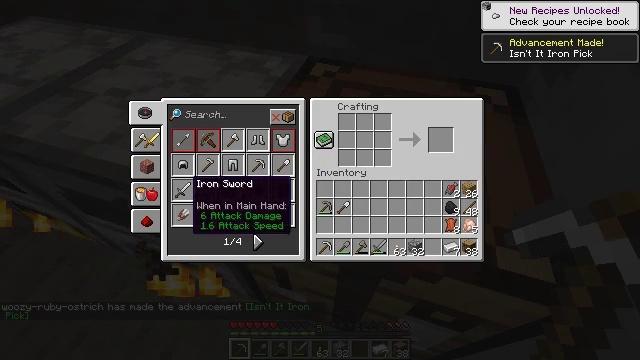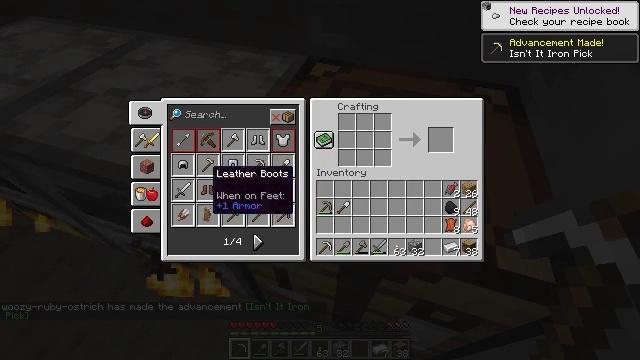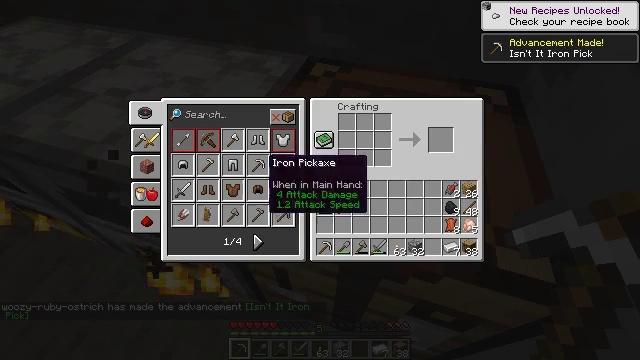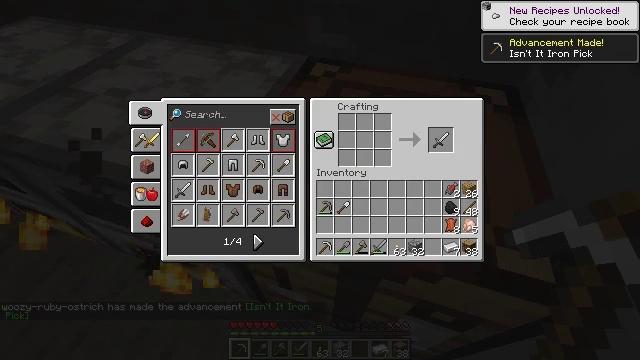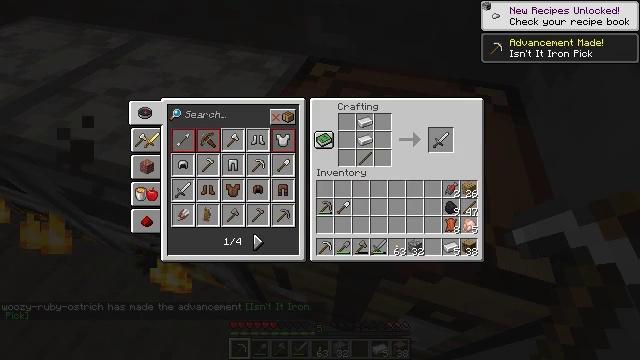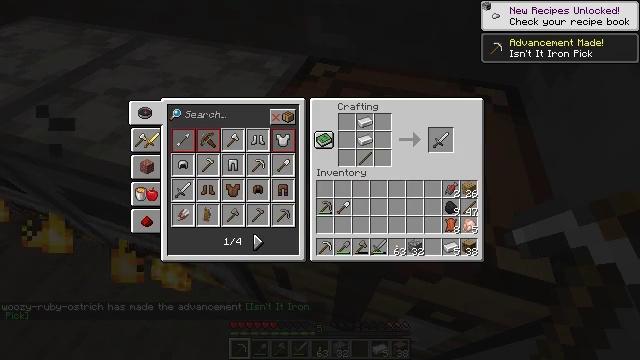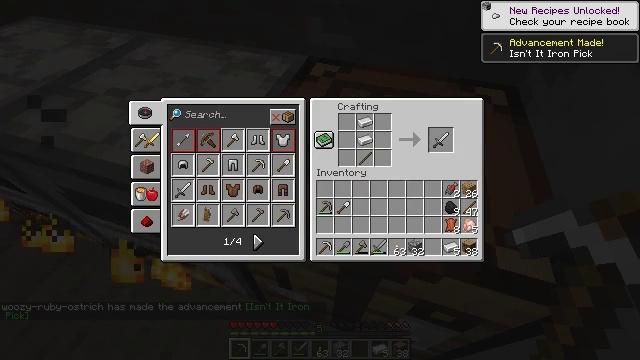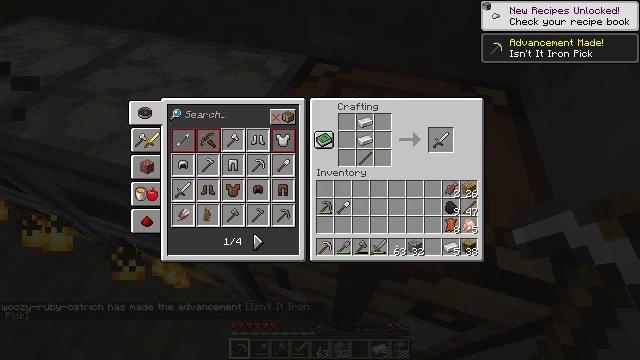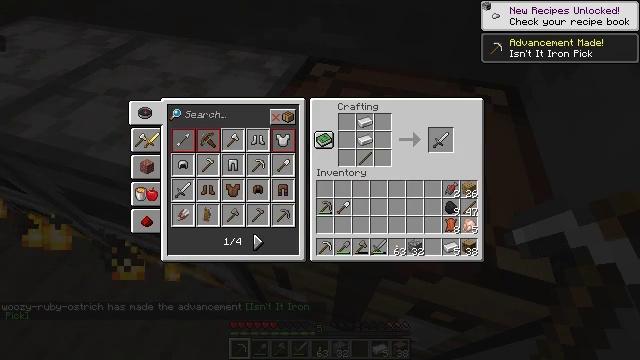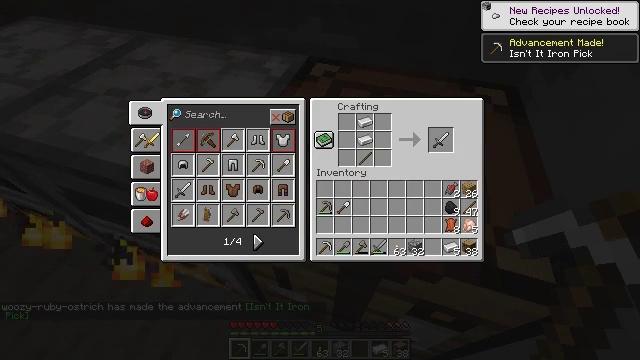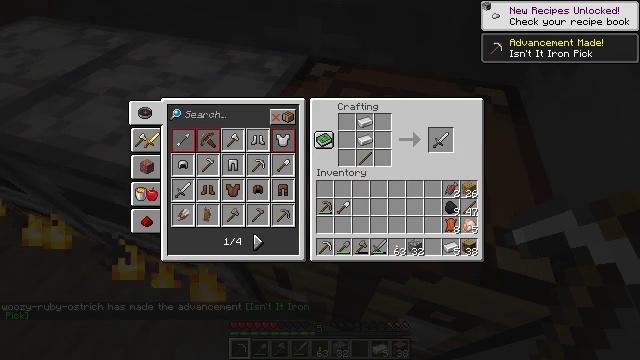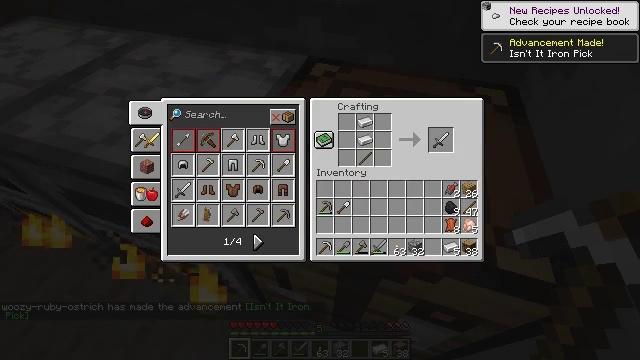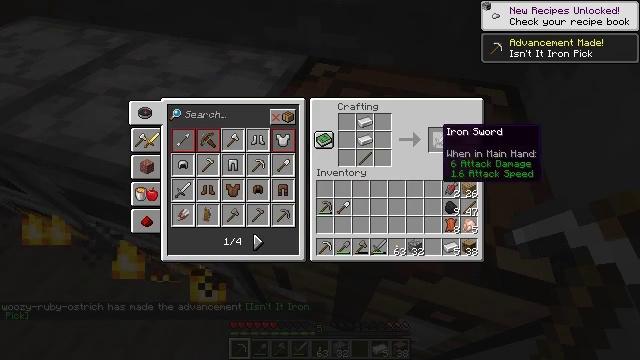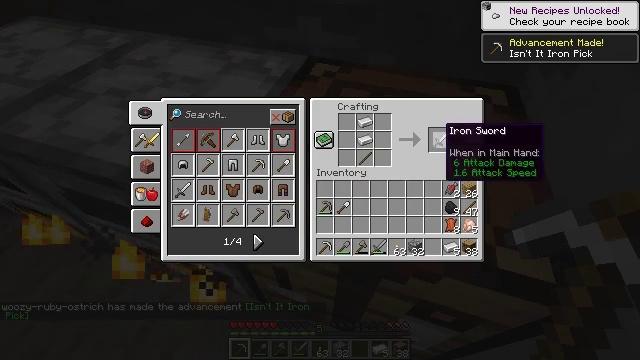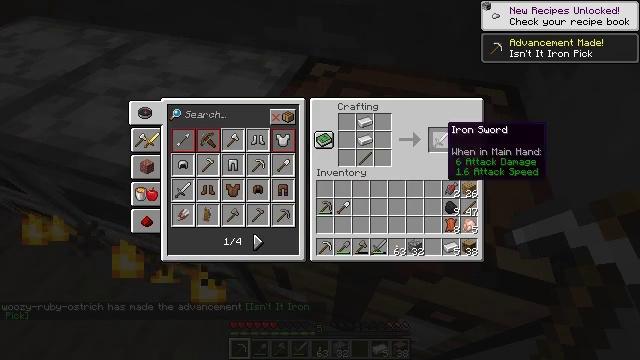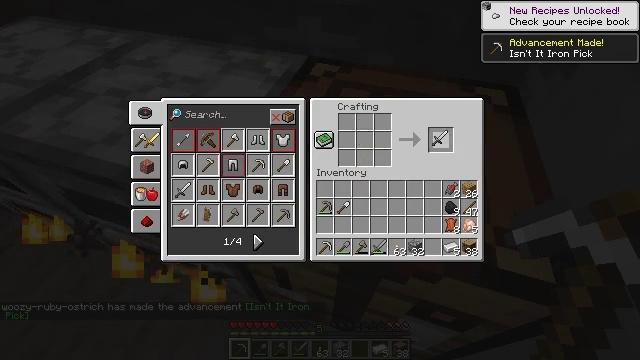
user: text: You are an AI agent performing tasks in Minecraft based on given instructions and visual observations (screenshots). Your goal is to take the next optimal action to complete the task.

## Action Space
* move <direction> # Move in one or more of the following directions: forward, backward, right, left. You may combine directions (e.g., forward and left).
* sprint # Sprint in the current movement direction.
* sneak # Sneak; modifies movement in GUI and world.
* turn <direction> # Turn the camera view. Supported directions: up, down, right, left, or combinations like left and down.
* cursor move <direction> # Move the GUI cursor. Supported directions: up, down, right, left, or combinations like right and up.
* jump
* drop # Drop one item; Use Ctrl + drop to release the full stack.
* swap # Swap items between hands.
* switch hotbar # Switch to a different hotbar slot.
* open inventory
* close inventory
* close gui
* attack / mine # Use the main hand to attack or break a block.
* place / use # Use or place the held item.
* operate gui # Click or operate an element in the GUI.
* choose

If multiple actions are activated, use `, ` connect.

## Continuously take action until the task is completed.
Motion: motion action
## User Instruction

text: Make the iron sword using the crafting table.
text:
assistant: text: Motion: cursor move right and up
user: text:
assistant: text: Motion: cursor move right and up
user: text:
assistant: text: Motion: cursor move right
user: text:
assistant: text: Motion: cursor move right and up
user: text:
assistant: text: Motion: cursor move right and up
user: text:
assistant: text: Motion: no_op
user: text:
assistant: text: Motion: no_op
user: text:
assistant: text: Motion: no_op
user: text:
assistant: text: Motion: no_op
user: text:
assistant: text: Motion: no_op
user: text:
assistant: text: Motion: no_op
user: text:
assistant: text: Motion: no_op
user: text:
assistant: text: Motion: no_op
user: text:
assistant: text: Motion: no_op
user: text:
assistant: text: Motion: operate gui
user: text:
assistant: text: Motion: operate gui
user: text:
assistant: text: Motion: no_op
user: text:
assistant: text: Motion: cursor move left and down
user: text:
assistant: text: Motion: cursor move left and down
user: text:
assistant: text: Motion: no_op